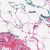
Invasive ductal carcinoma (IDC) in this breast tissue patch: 0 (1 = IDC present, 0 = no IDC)